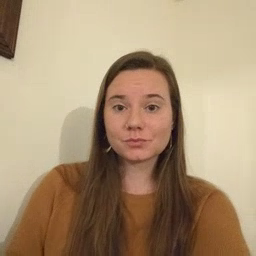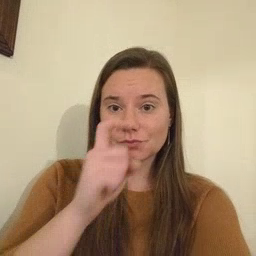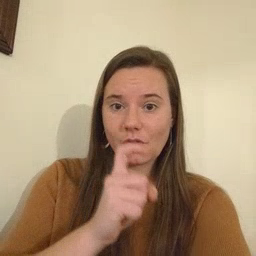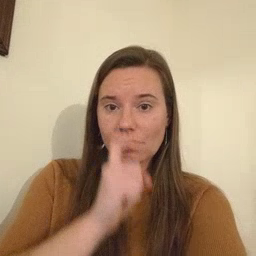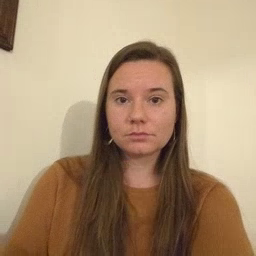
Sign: doll